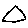
Label: triangle